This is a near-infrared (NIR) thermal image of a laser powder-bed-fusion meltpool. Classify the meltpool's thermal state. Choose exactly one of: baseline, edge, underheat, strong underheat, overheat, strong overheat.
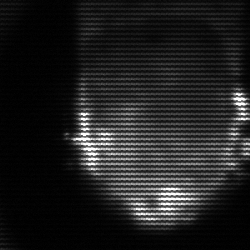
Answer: baseline